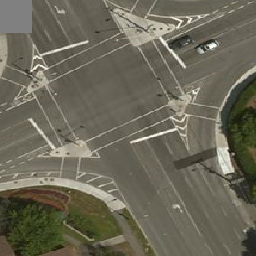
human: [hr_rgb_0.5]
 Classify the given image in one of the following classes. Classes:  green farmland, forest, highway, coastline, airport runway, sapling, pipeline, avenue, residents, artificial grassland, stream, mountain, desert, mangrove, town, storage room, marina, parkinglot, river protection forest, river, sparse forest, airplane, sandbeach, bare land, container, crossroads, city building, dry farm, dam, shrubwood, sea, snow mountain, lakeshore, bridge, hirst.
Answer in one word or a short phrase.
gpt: crossroads